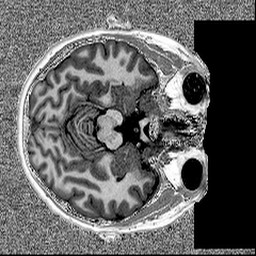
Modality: MP2RAGE
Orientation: axial
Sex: female